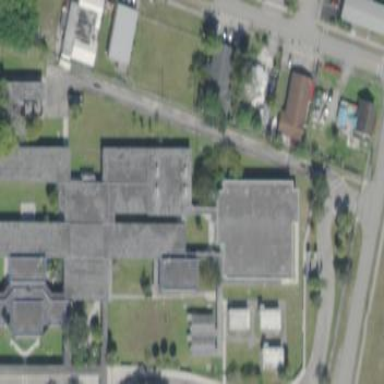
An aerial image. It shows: School building.